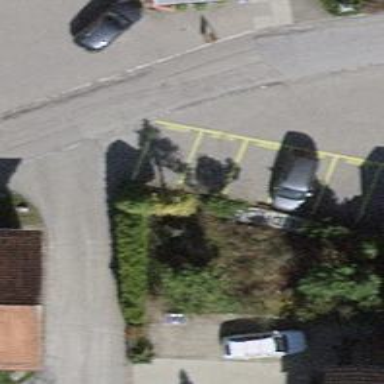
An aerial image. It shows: Parking area with surface.